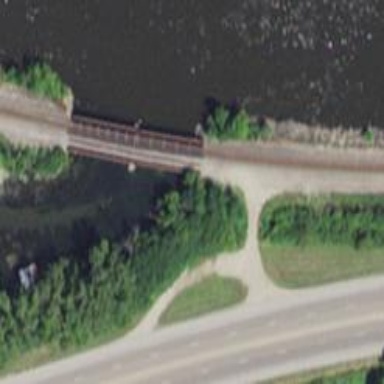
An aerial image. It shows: Railway bridge.